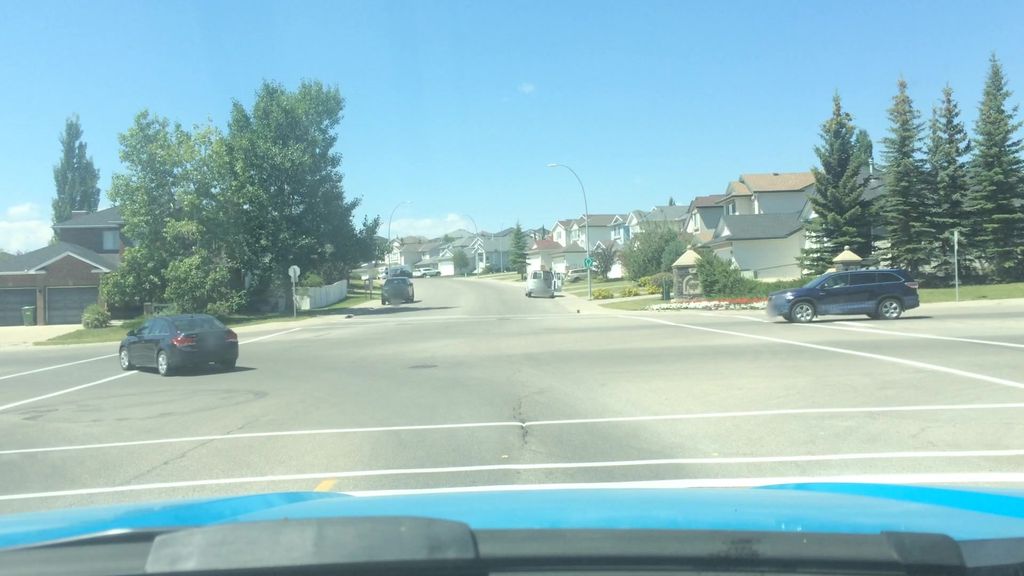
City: calgary